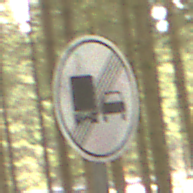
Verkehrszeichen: EndeUeberholverbotKraftfahrzeuge
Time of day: MorningAfternoon
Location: Outdoor (Nature)
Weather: Overcast
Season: Winter
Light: Natural